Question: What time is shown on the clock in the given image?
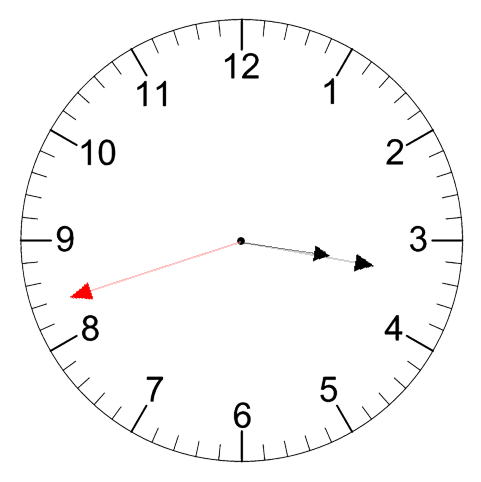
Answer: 03:16:42